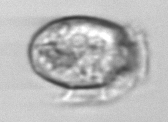
Label: Dinophysis_acuminata